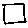
Label: square